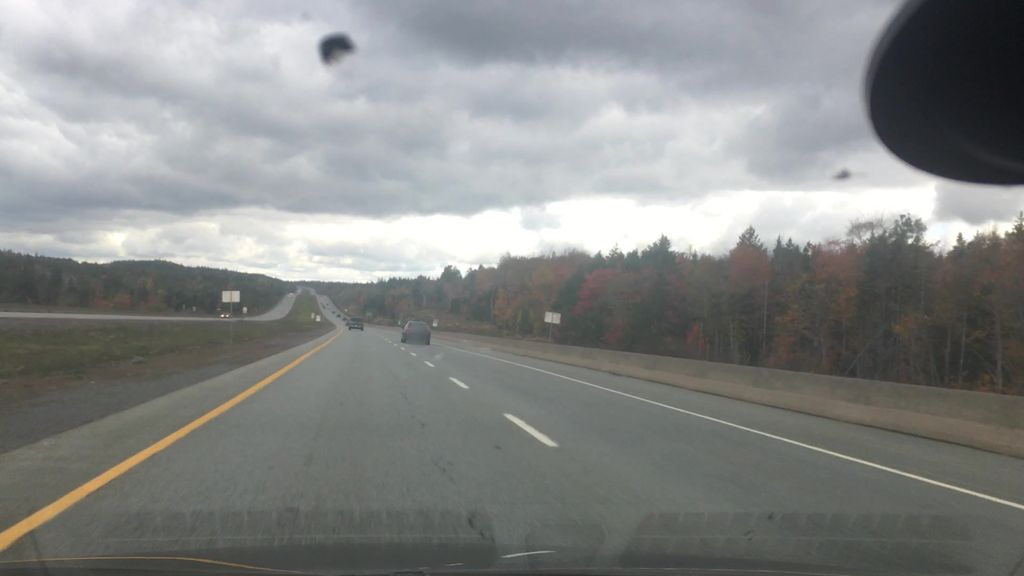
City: halifax